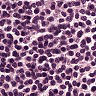
Metastatic tissue present: no